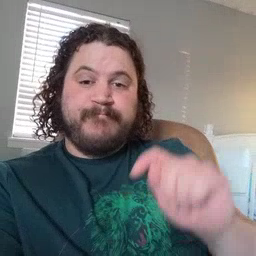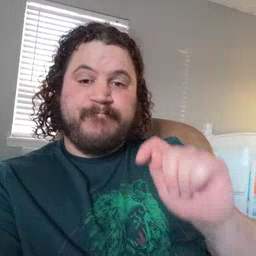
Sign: potty